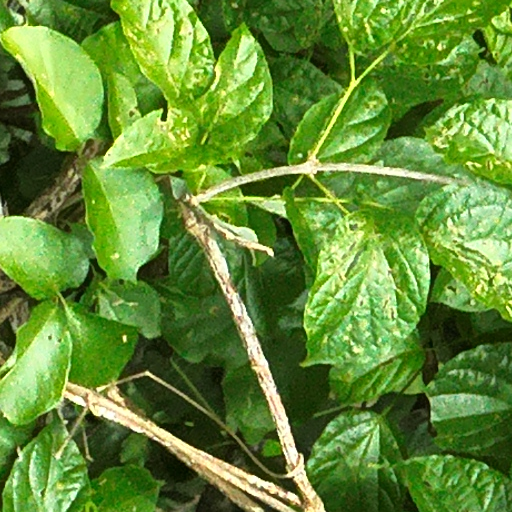
Species: Anacardium excelsum
GBIF accepted scientific name: Anacardium excelsum
Crown area (m\u00b2): 227.067